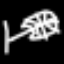
Label: leaf